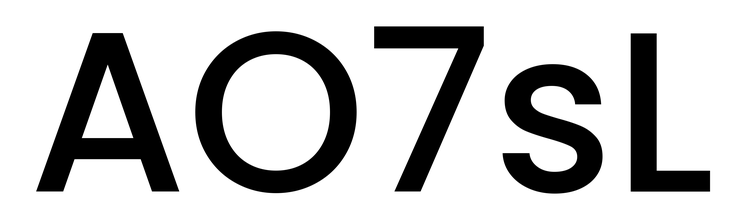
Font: Poppins-Medium